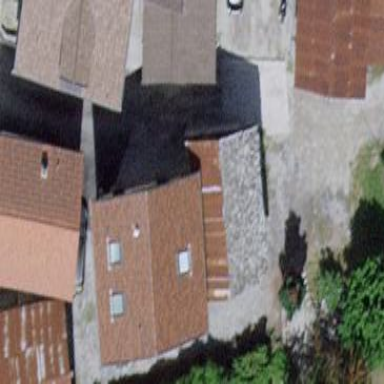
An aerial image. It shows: Detached building.